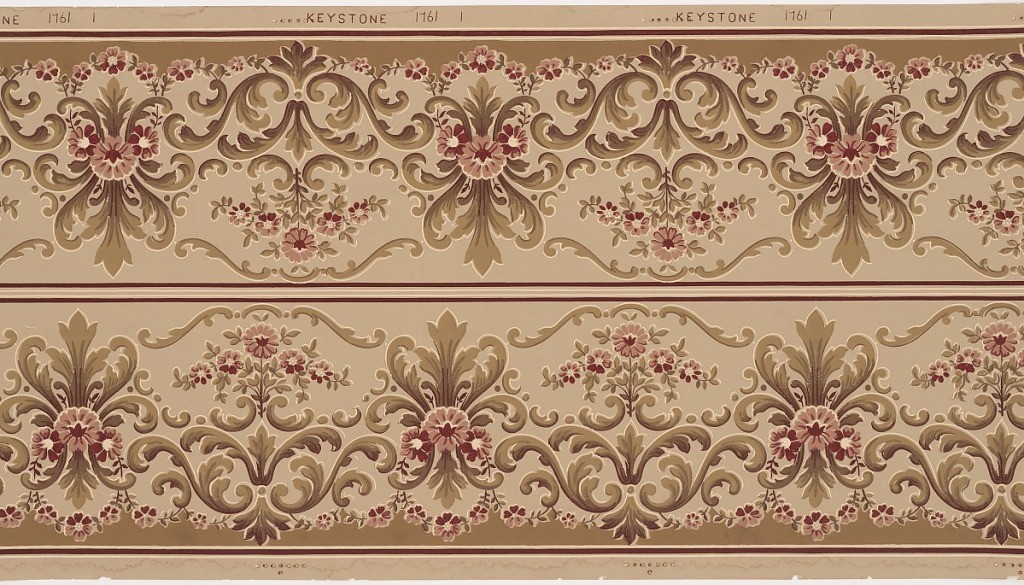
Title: Frieze
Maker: Keystone Wall-Paper Company
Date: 1905–1915
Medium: Machine-printed paper
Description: Two mirror-reversed bands of a repeating floral and acanthus design tied together at the bottom by floral swags; separated and bordered by thin horizontal strips on a solid ground. Printed in ivory, scarlet, taupe, dusty pink, brown and olive green.